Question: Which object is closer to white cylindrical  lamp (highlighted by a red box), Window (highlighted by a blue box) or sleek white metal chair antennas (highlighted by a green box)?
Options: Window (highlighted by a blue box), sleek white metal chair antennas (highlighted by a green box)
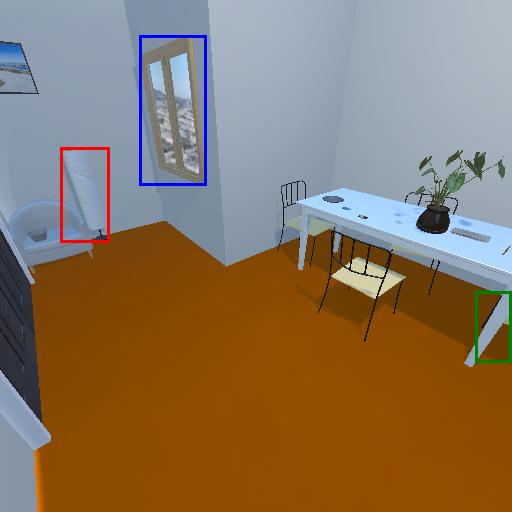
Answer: Window (highlighted by a blue box)